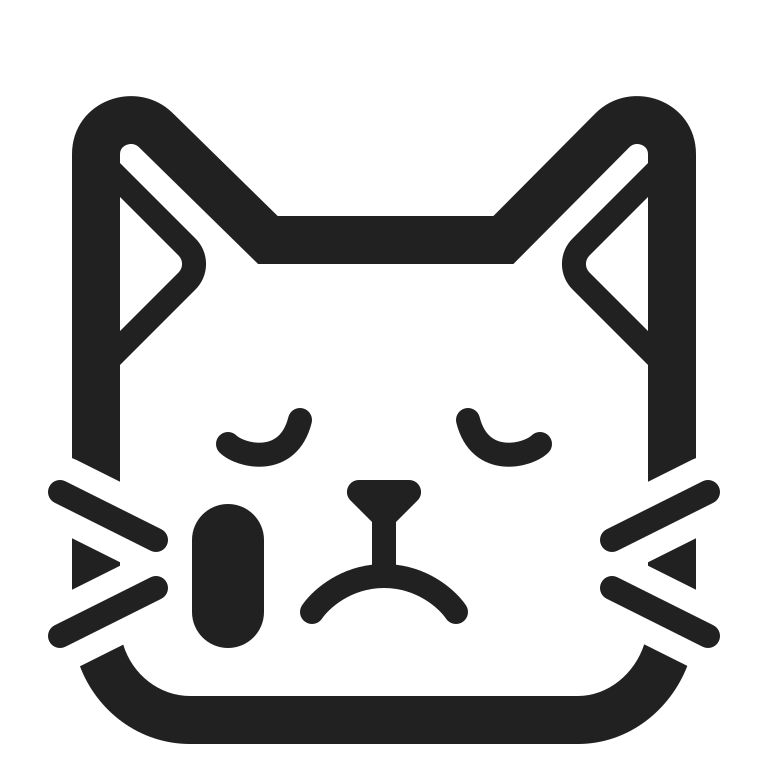
crying cat high contrast